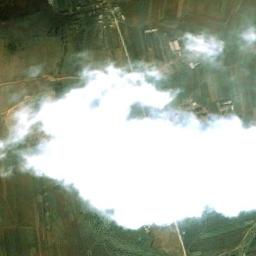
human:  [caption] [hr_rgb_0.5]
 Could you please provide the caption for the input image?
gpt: Large group of white clouds on green colored fields .

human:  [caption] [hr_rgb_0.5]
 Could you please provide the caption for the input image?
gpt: There is a little thin cloud above the farmland .

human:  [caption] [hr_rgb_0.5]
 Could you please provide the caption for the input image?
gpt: The stratus clouds are located above the green farmland and some roads go through the farmland .

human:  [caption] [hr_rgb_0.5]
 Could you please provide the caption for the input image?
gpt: The white cloud is above green farmland .

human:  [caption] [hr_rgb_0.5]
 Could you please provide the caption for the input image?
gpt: One piece of thick white cloud over a green land .